Current action and preconditions to check: trajectory_clear

Your task: For each precondition in the list above, predict whether it will hold at this action.

Consider the current scene as observed from the mobile robot's camera, and analyze the predicted future states of all dynamic agents (e.g., people, animals, vehicles, or any moving entities) within the NEXT SECOND.

IMPORTANT: Only answer "very likely" if you are absolutely certain—based on strong, clear evidence—that a dynamic agent will violate the precondition in the predicted future state. Do NOT answer "very likely" for unlikely, ambiguous, or low-probability risks.

Ask yourself for each precondition: Is there a high probability, with clear and convincing evidence, that the predicted future states of any dynamic agent will interfere with the predicted future state of the currently executing action within the NEXT SECOND, causing that precondition to fail?

Assess the risk level based on these predictions. Use "likely" or "very likely" if motions create a clear risk of interference.

Use "neutral" or "improbable" if agents are nearby but their predicted paths are clearly diverging or non-conflicting.

Failure Risk Categories: "very improbable", "improbable", "neutral", "likely", "very likely"

Answer Format: Output ONLY the probability_of_failure value from these categories: "very improbable", "improbable", "neutral", "likely", "very likely"

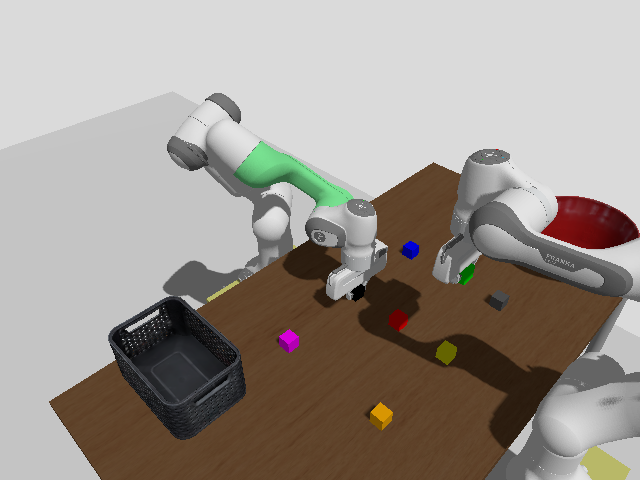

Answer: very improbable